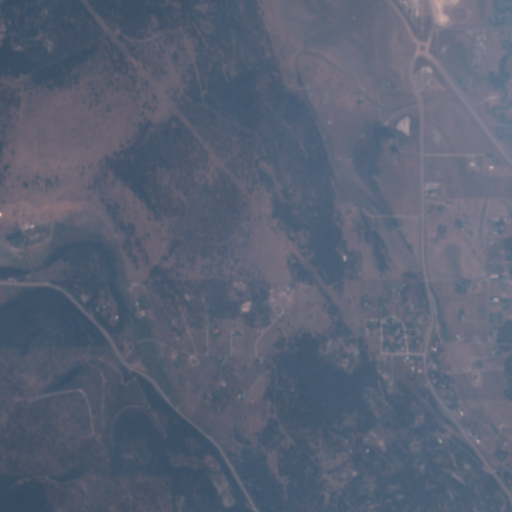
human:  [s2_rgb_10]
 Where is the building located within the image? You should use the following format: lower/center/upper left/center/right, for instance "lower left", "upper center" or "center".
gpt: The building is located in the upper right of the image.
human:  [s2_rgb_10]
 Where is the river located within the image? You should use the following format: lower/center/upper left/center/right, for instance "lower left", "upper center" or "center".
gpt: The river is located in the upper of the image.
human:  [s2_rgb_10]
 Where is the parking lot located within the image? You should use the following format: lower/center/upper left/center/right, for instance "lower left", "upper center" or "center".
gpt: There is no parking lot in the image.